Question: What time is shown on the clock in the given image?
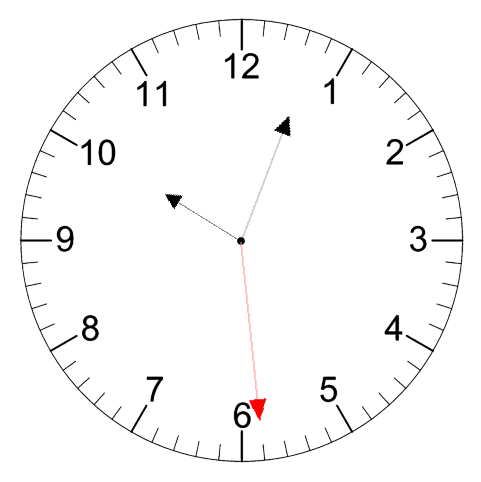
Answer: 10:03:29